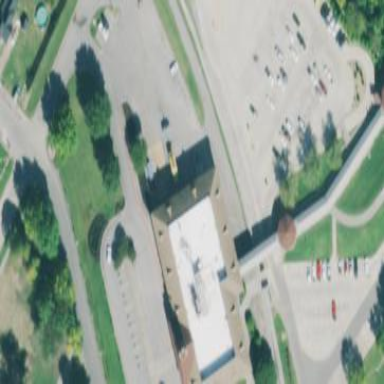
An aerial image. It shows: Building designated as casino.